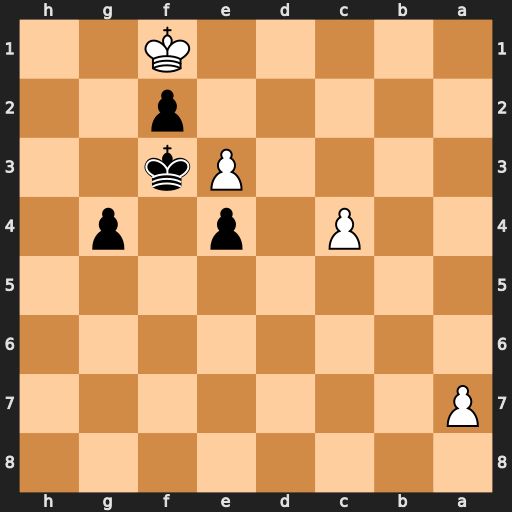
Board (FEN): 8/P7/8/8/2P1p1p1/4Pk2/5p2/5K2
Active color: b
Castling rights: -
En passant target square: -
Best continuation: g3 c5 g2#